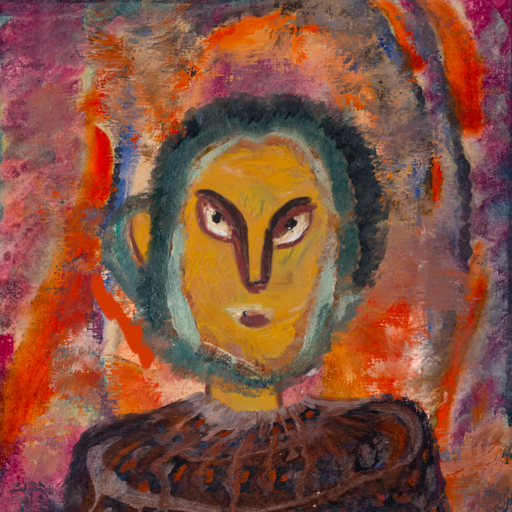
Background: Experience, Head And Neck Front: After_Raid, Face Front: After_Raid, Bust: Hypocrite, Hair Front: Boggyland, Head Accessory: Blank, Second Necklace: Blank, Necklace: Blank, Baby: Blank